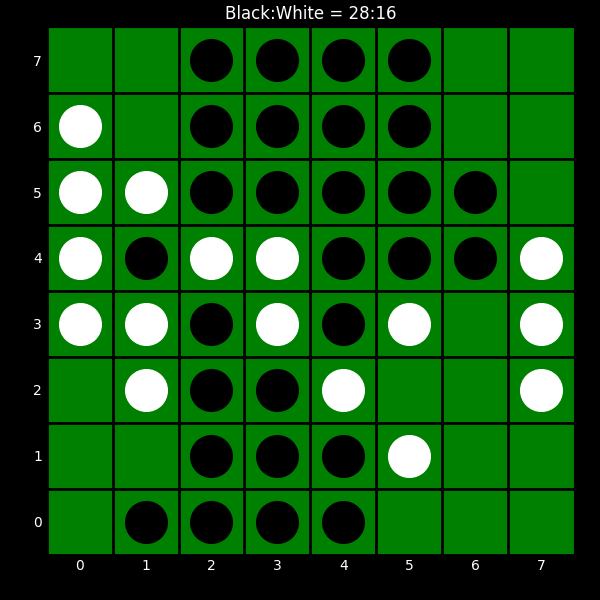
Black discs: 28
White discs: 16